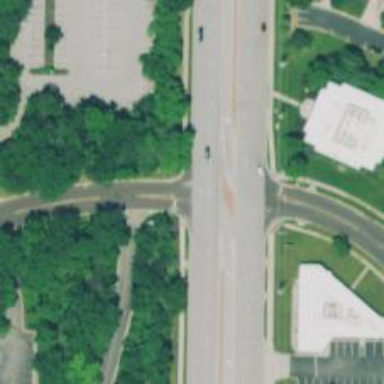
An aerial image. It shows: Dash road marking.